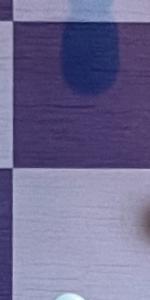
Label: Empty